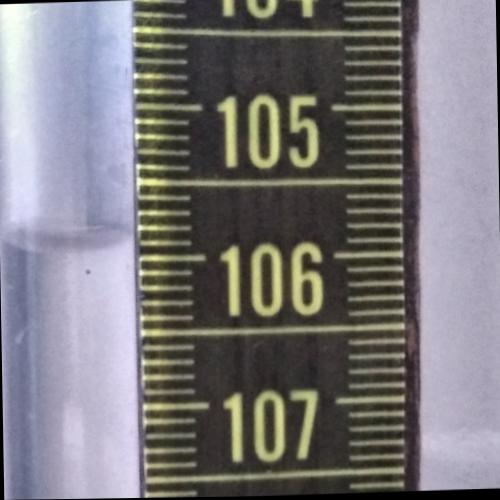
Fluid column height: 105.9 cm